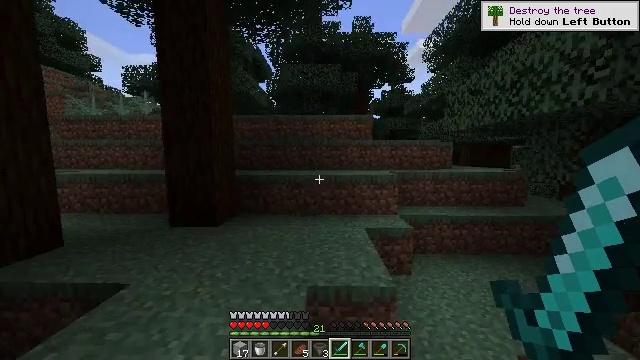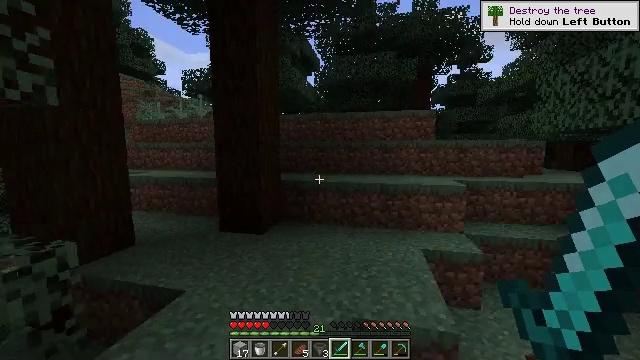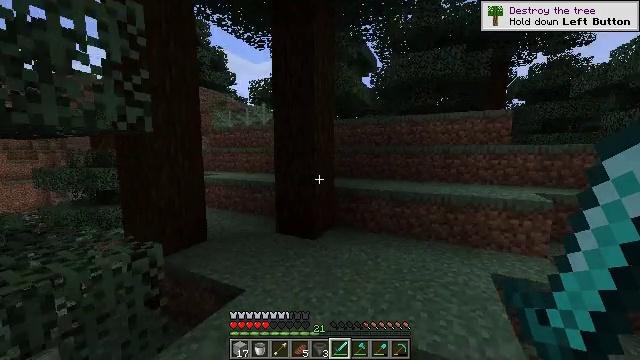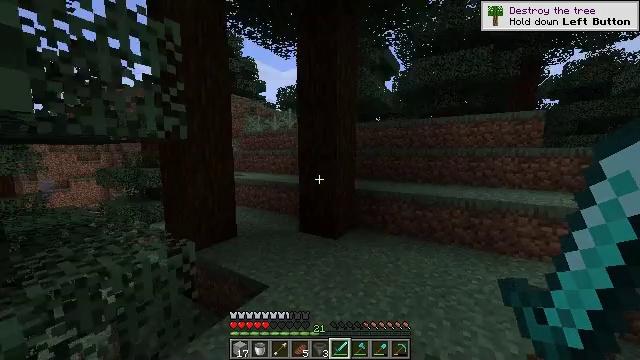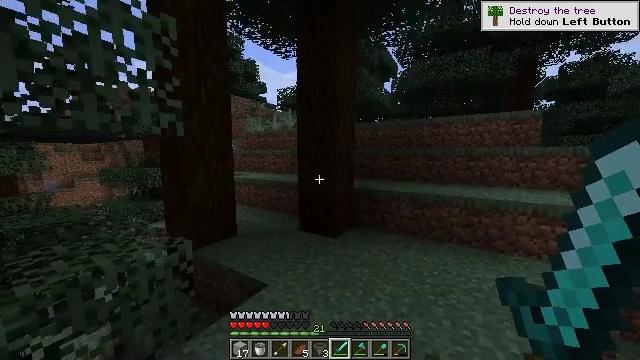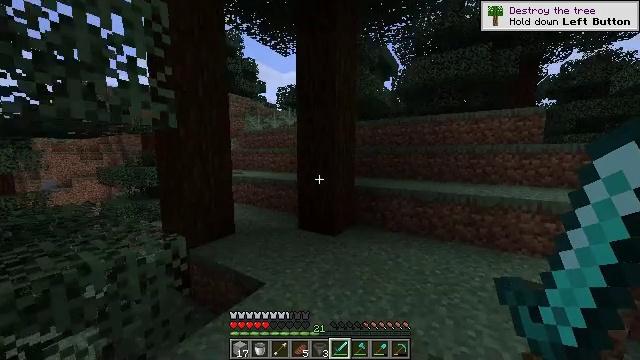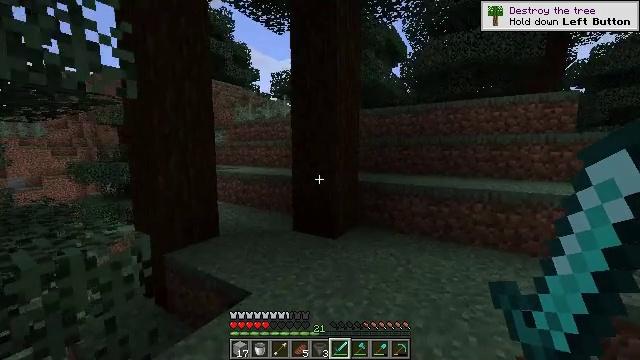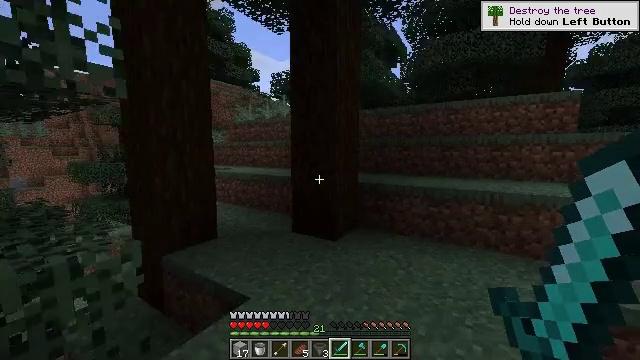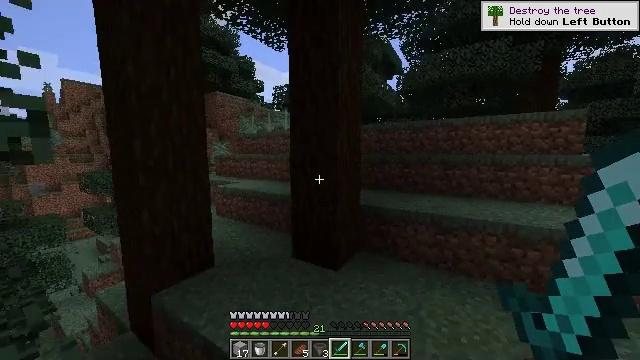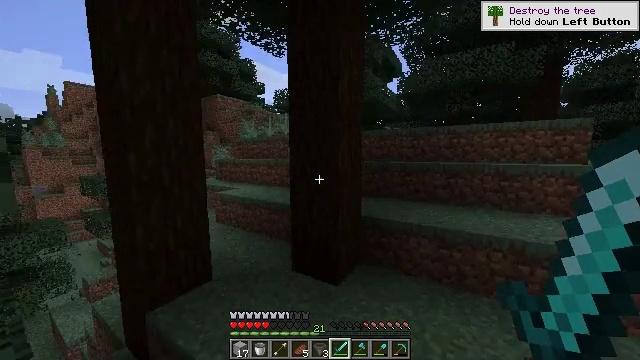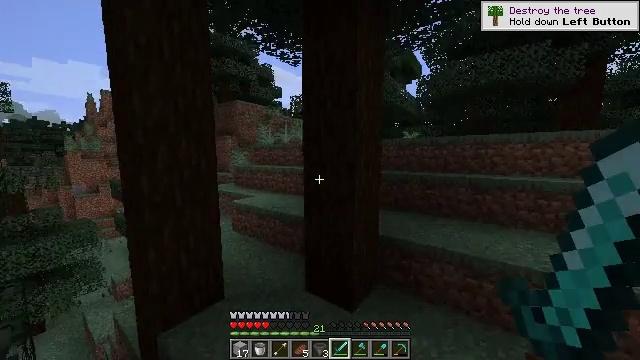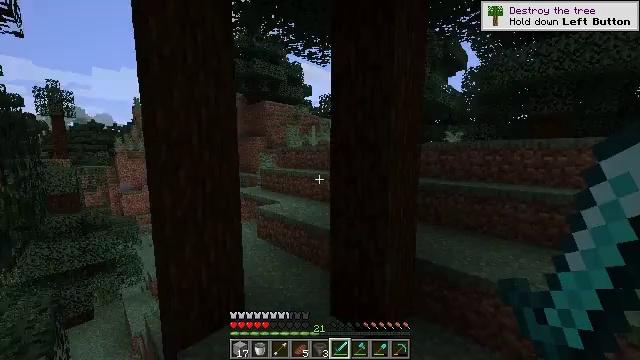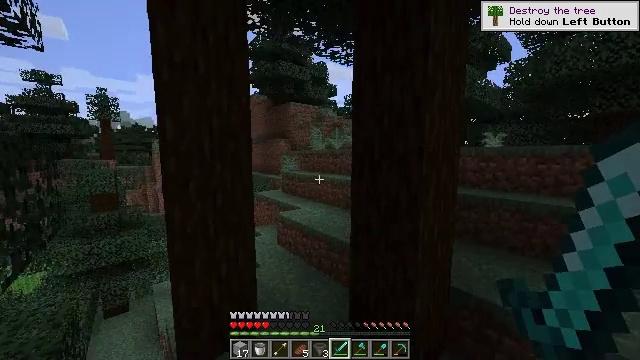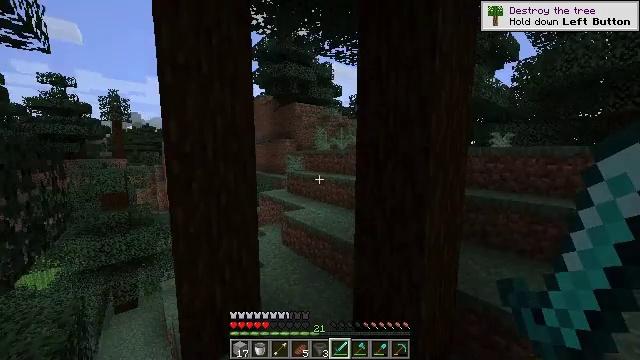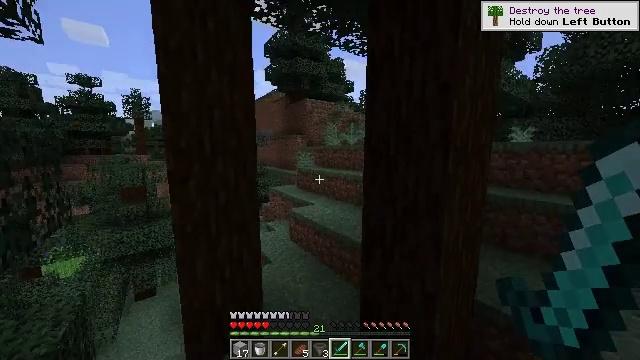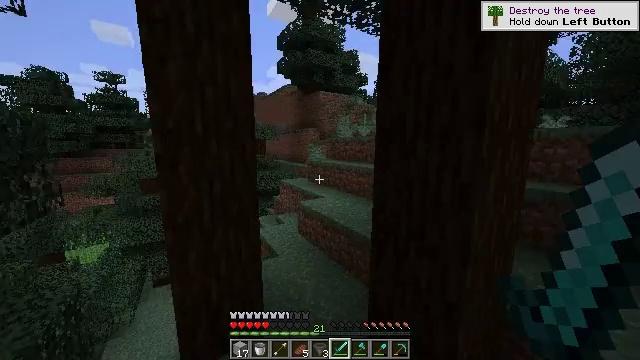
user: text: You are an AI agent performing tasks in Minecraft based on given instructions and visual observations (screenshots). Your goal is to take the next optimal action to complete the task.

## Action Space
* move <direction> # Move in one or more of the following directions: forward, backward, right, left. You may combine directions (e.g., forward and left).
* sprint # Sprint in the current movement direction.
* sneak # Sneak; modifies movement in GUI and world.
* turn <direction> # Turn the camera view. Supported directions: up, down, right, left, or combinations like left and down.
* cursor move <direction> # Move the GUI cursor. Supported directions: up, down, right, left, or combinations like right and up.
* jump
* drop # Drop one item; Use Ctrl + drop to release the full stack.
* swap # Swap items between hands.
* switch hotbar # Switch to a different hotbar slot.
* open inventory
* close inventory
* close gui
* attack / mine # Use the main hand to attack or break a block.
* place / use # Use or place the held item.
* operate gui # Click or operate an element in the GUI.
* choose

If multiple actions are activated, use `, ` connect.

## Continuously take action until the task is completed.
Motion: motion action
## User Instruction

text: Mine the large fern from the ground.
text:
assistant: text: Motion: move forward, sprint, turn left, jump
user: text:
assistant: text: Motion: move forward, sprint, turn left, jump
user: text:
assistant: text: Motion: move forward, sprint, turn left, jump
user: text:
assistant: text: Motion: move forward, jump
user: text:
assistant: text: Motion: move forward, jump
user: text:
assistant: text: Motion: move forward, sprint, jump
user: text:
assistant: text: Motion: move forward, sprint, jump
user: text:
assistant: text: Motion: move forward, sprint, jump
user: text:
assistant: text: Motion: move forward, sprint, jump
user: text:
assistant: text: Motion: move forward, sprint, turn left, jump
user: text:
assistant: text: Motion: move forward, turn left, jump
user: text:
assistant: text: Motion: move forward, turn left, jump
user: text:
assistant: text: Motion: move forward, turn left, jump
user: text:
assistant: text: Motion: move forward, turn left and down, jump
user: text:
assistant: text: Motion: move forward, turn left and down, jump
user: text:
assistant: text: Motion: move forward, jump
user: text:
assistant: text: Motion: move forward, jump
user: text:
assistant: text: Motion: move forward, sprint, jump
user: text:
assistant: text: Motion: move forward, sprint, jump
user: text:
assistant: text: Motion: move forward, sprint, jump
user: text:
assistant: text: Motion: move forward, sprint, jump
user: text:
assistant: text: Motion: move forward, sprint, jump
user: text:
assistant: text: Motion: move forward, sprint, jump
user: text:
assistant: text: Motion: move forward, jump
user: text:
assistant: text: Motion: move forward, jump
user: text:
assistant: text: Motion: move forward, jump
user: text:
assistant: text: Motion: move forward, jump
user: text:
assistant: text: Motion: move forward, turn right, jump
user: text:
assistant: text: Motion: move forward, turn right, jump
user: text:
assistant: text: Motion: move forward, sprint, turn right, jump